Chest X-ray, PA view. Patient: 58 years old, sex M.
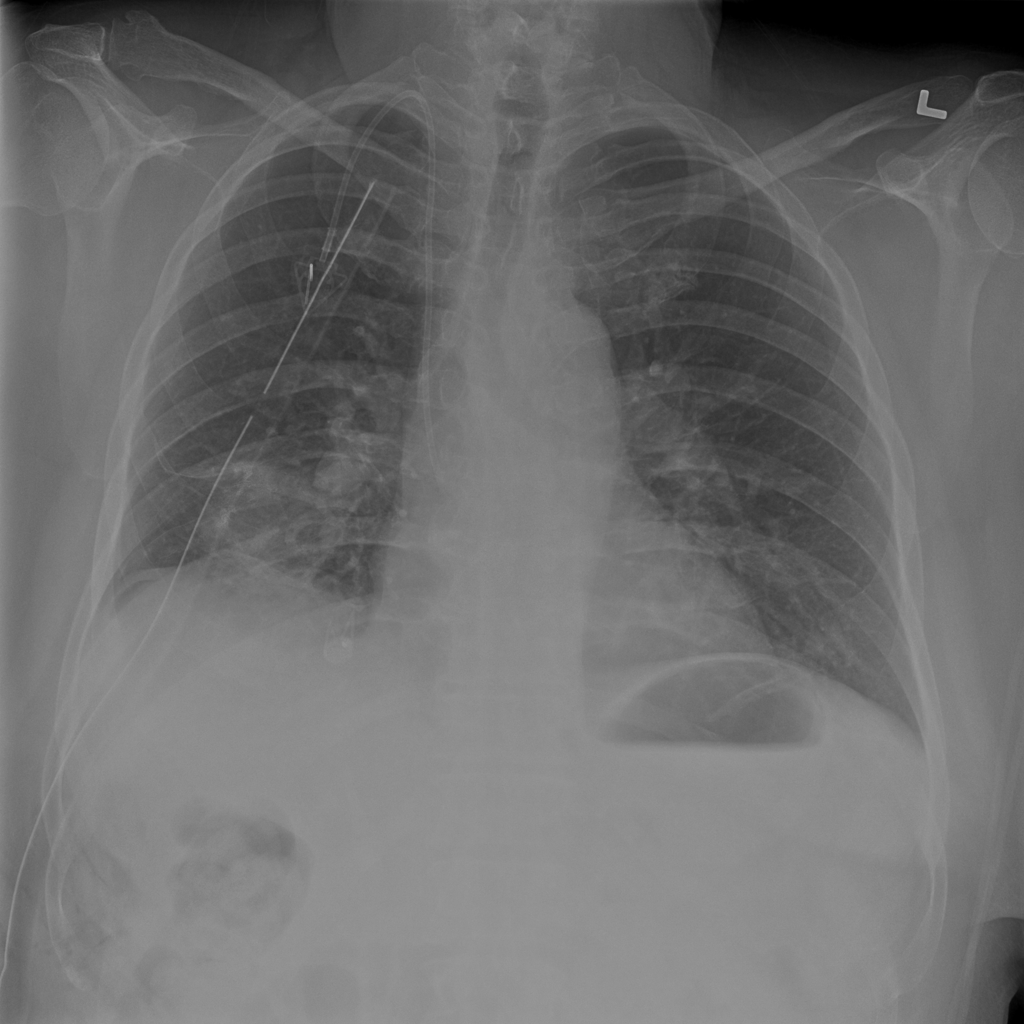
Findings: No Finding